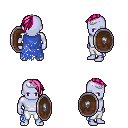
a pixel art fantasy rpg character, male body template, dark elf, purple skin, blue tattered cape, white pants, pink long mohawk hairstyle, silver tiara, shield, four views (front, back, left, right), 2x2 character sprite sheet, small pixel art, hard edges, no anti-aliasing